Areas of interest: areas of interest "Commercial service"
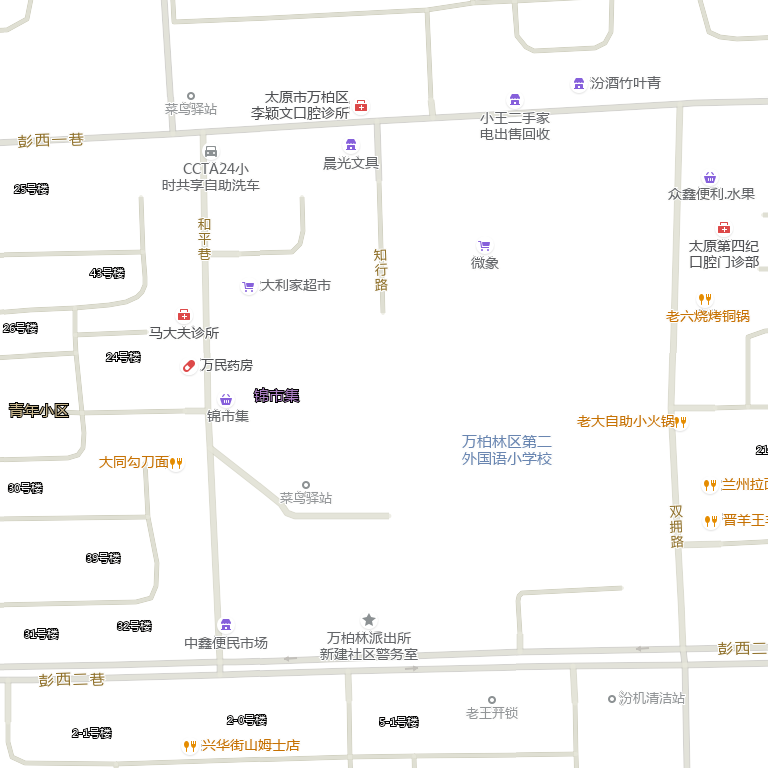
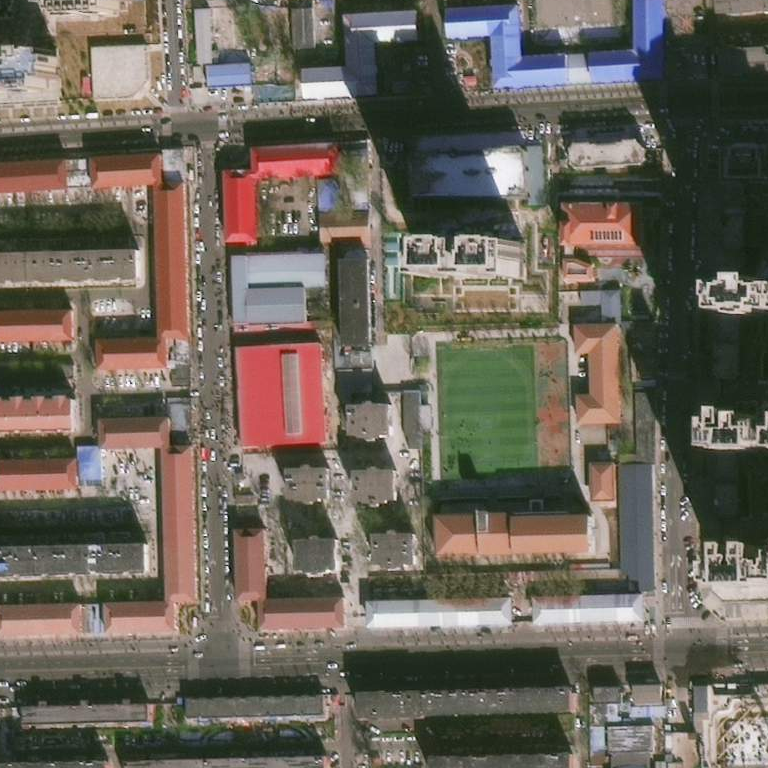